Interaction volume radius: 5 \u00c5
Interaction volume height: 10 \u00c5
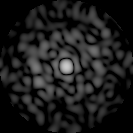
Disorder parameter: 0.8513